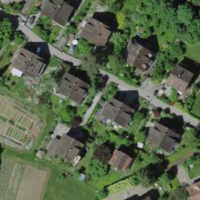
EUNIS habitat code: 55
Species observed at this site:
Asplenium trichomanes